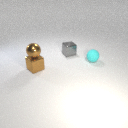
small cyan rubber sphere to the right of small brown metal cube